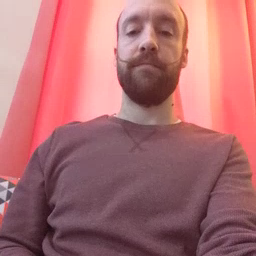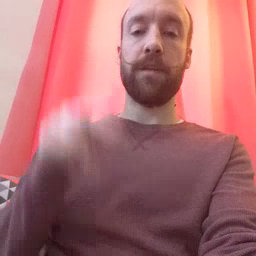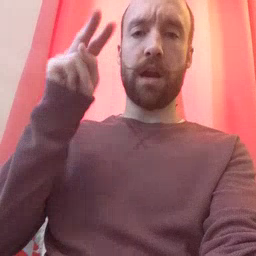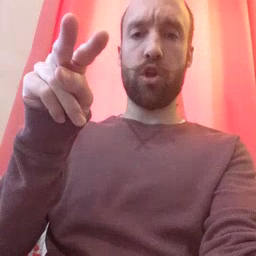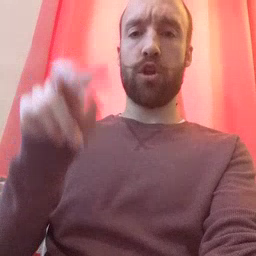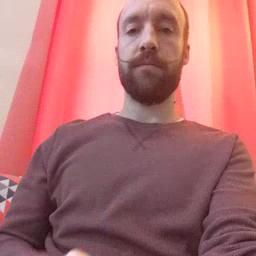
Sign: look